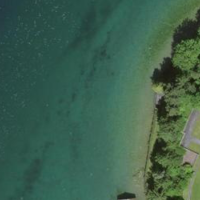
EUNIS habitat code: 14
Species observed at this site:
Pseudotsuga menziesii